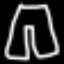
Label: pants